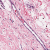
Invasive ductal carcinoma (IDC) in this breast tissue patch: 0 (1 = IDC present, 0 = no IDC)